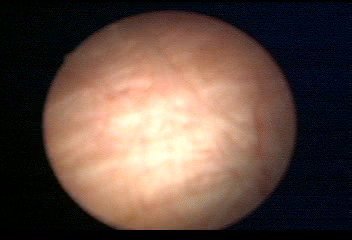
Modality: WLC
Class: Normal mucosa
Bladder cancer association: No